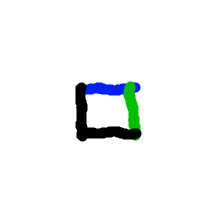
Shape: square